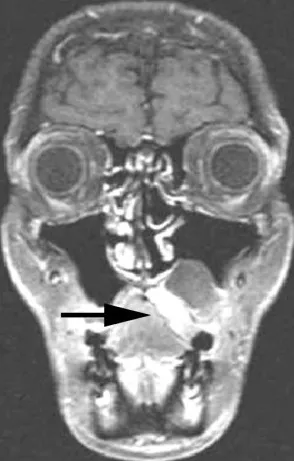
Magnetic resonance image of the maxilla showing an enhanced lesion of the left hard palate with thickening of the genal mucosa and no bone involvement.
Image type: radiology (mri)